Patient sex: M
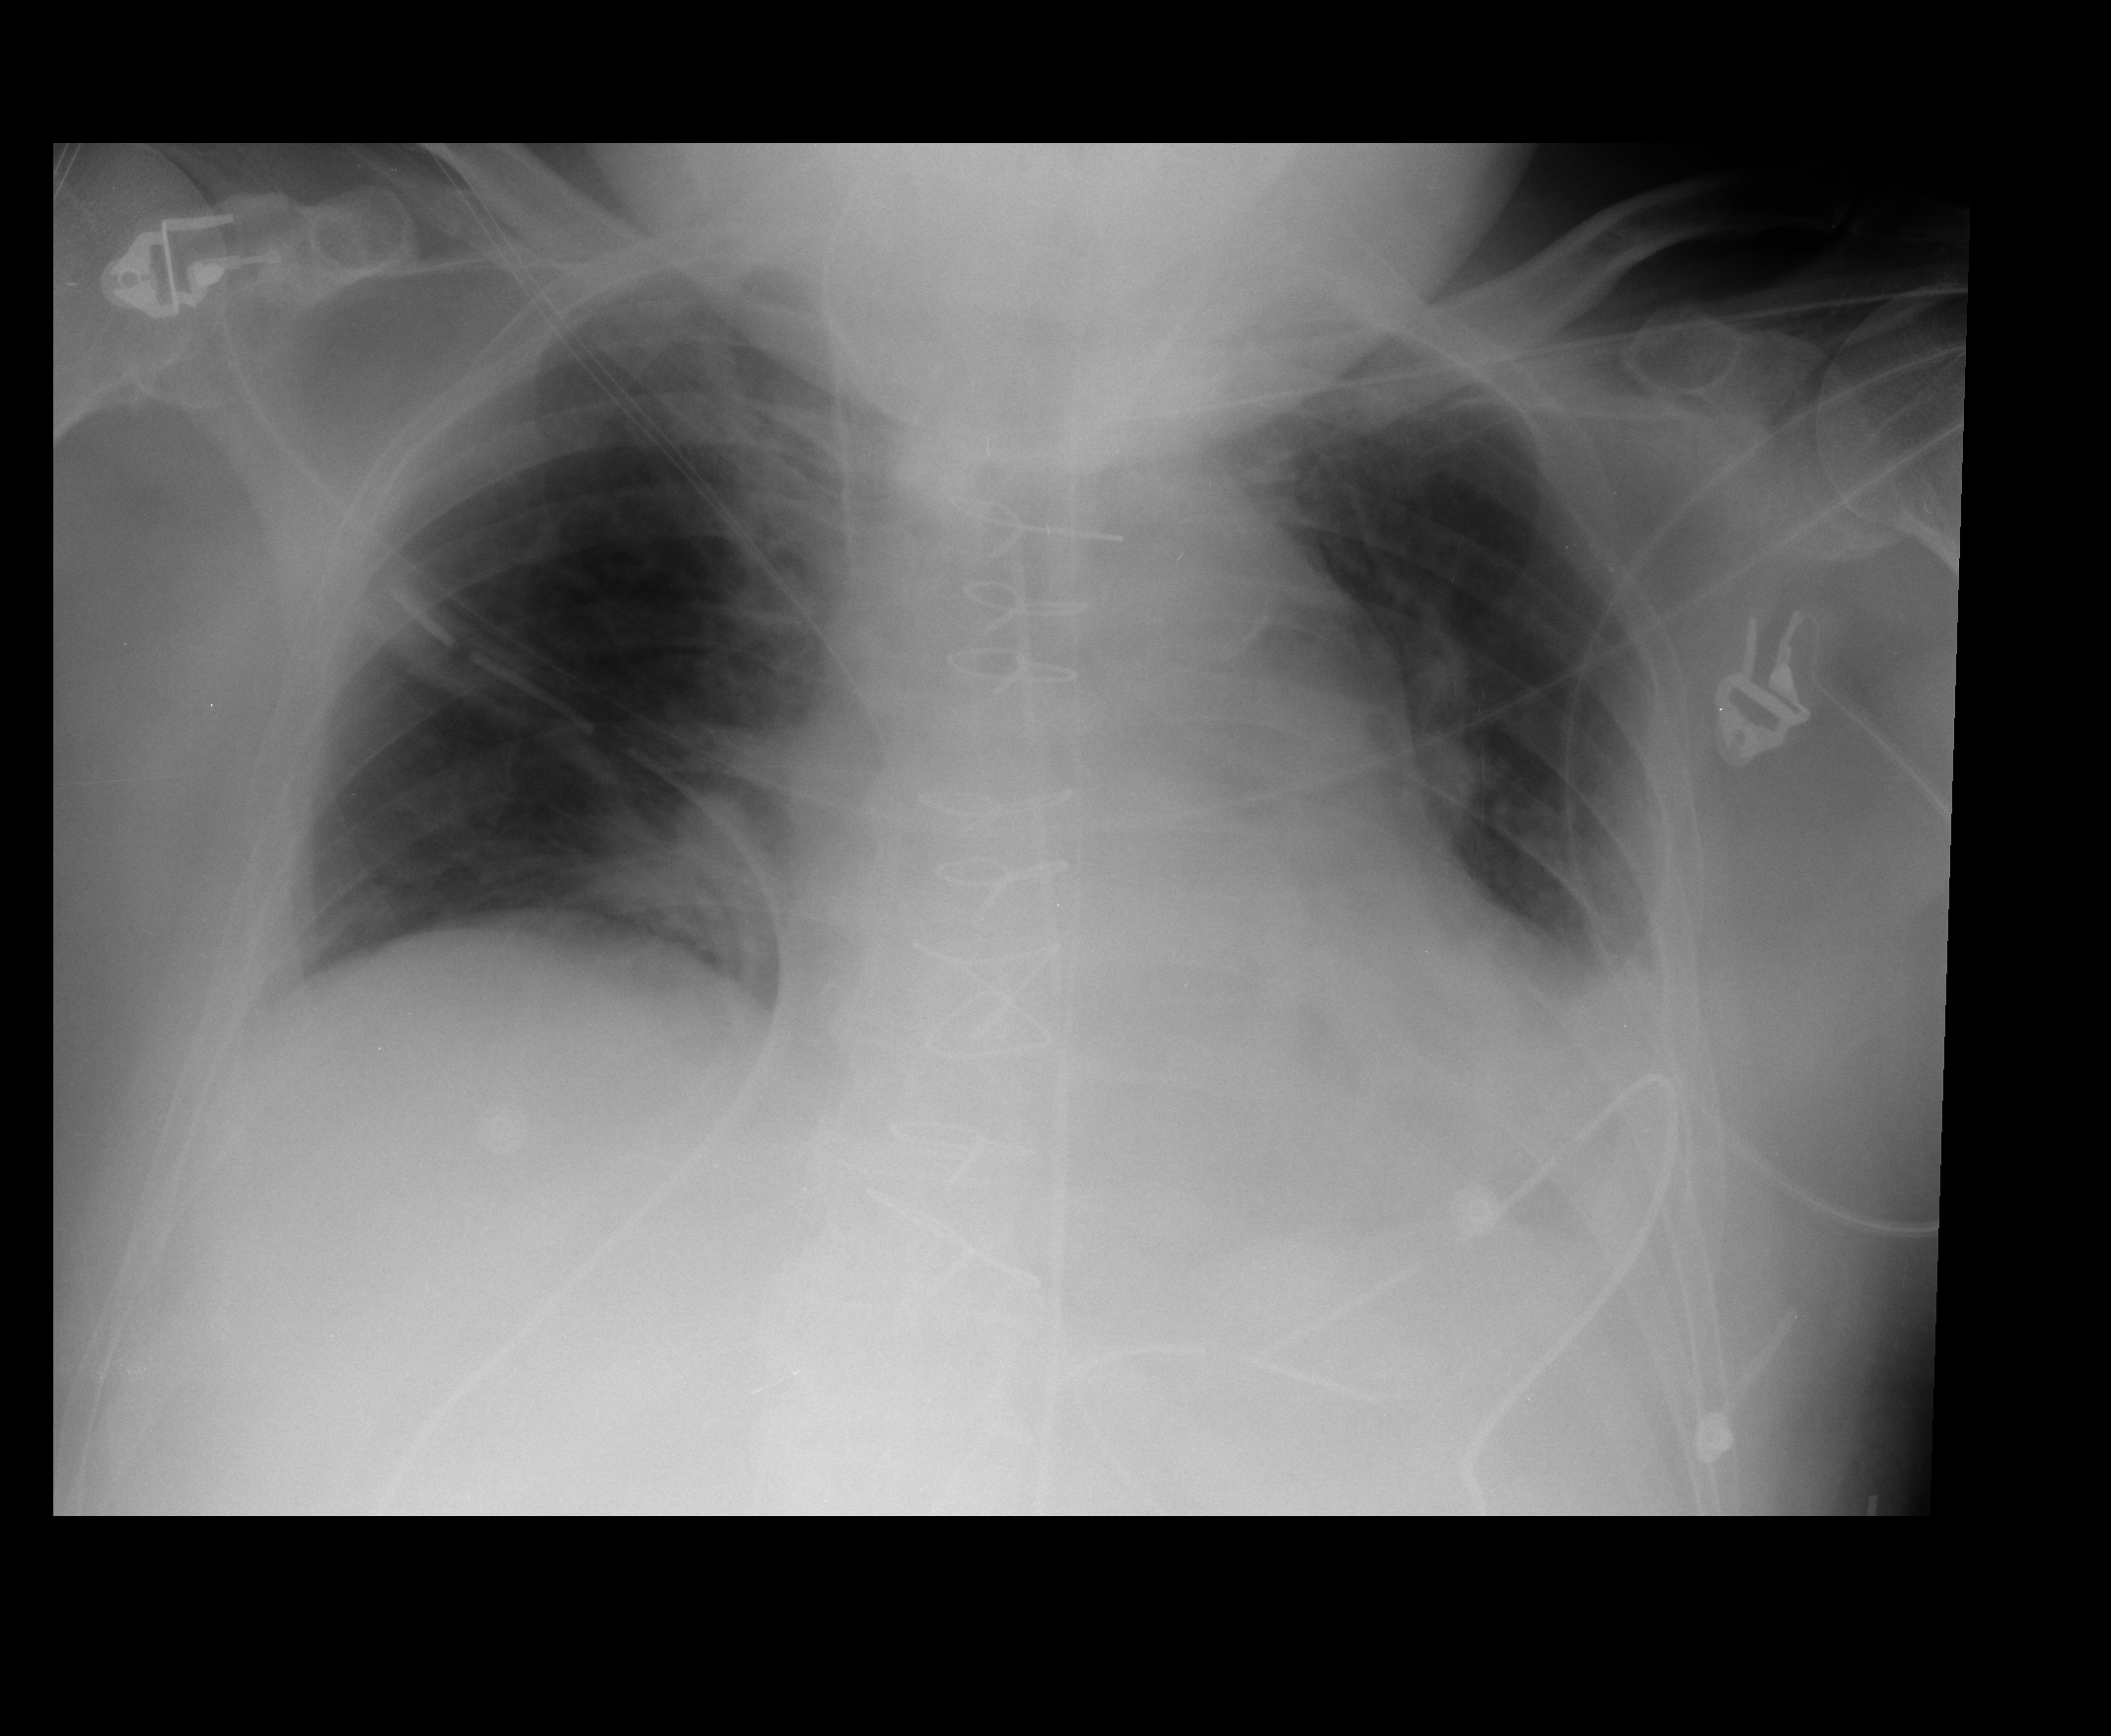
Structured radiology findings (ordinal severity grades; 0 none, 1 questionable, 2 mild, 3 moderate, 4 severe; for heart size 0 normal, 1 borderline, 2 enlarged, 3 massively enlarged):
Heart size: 2
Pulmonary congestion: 1
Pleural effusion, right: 0
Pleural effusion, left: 2
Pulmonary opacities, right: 0
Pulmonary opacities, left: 0
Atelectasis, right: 2
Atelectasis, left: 2